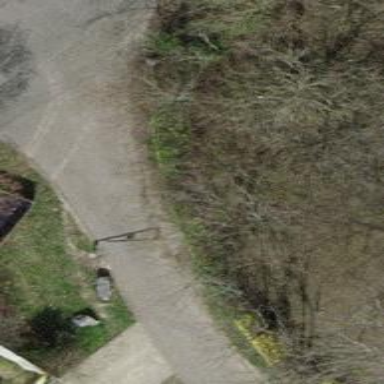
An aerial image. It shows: Swing gate.